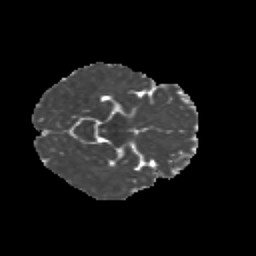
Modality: MD
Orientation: axial
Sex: female
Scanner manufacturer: siemens
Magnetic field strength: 3 T
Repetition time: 5 s
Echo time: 0.071 s